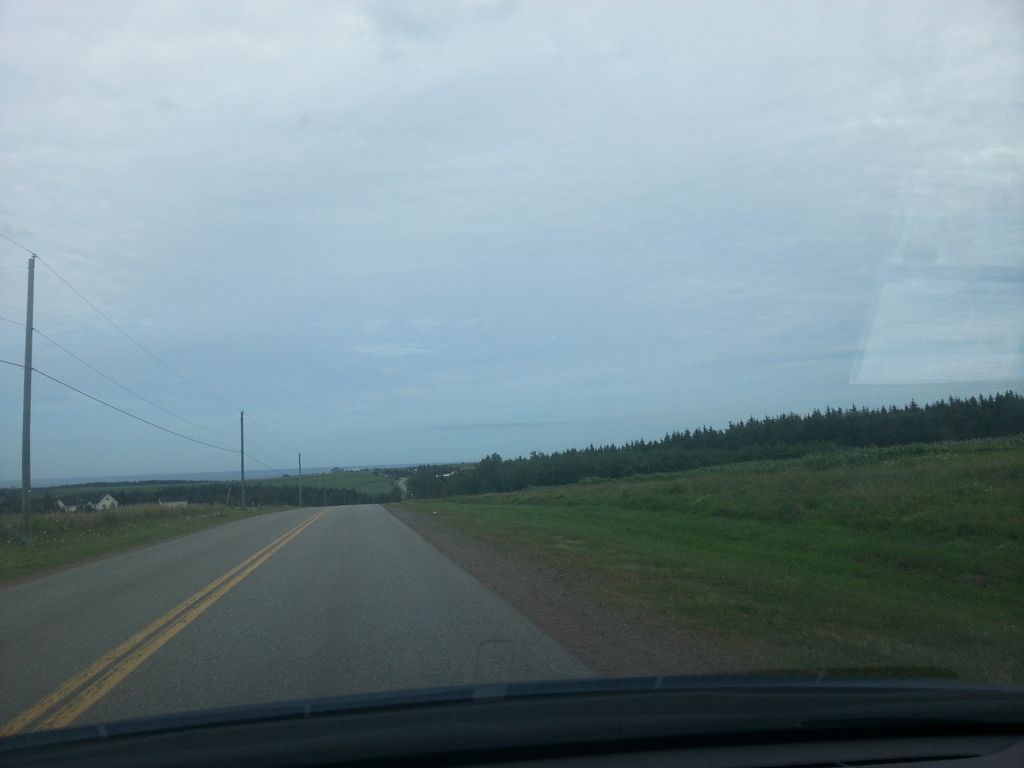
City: charlottetown